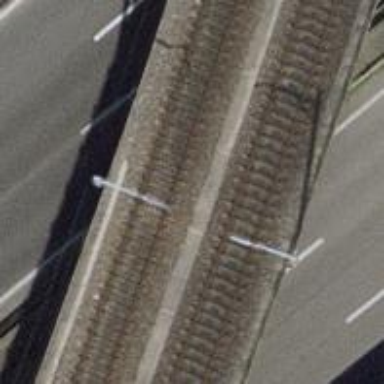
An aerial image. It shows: Bridge over railway with electrified contact lines.